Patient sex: M
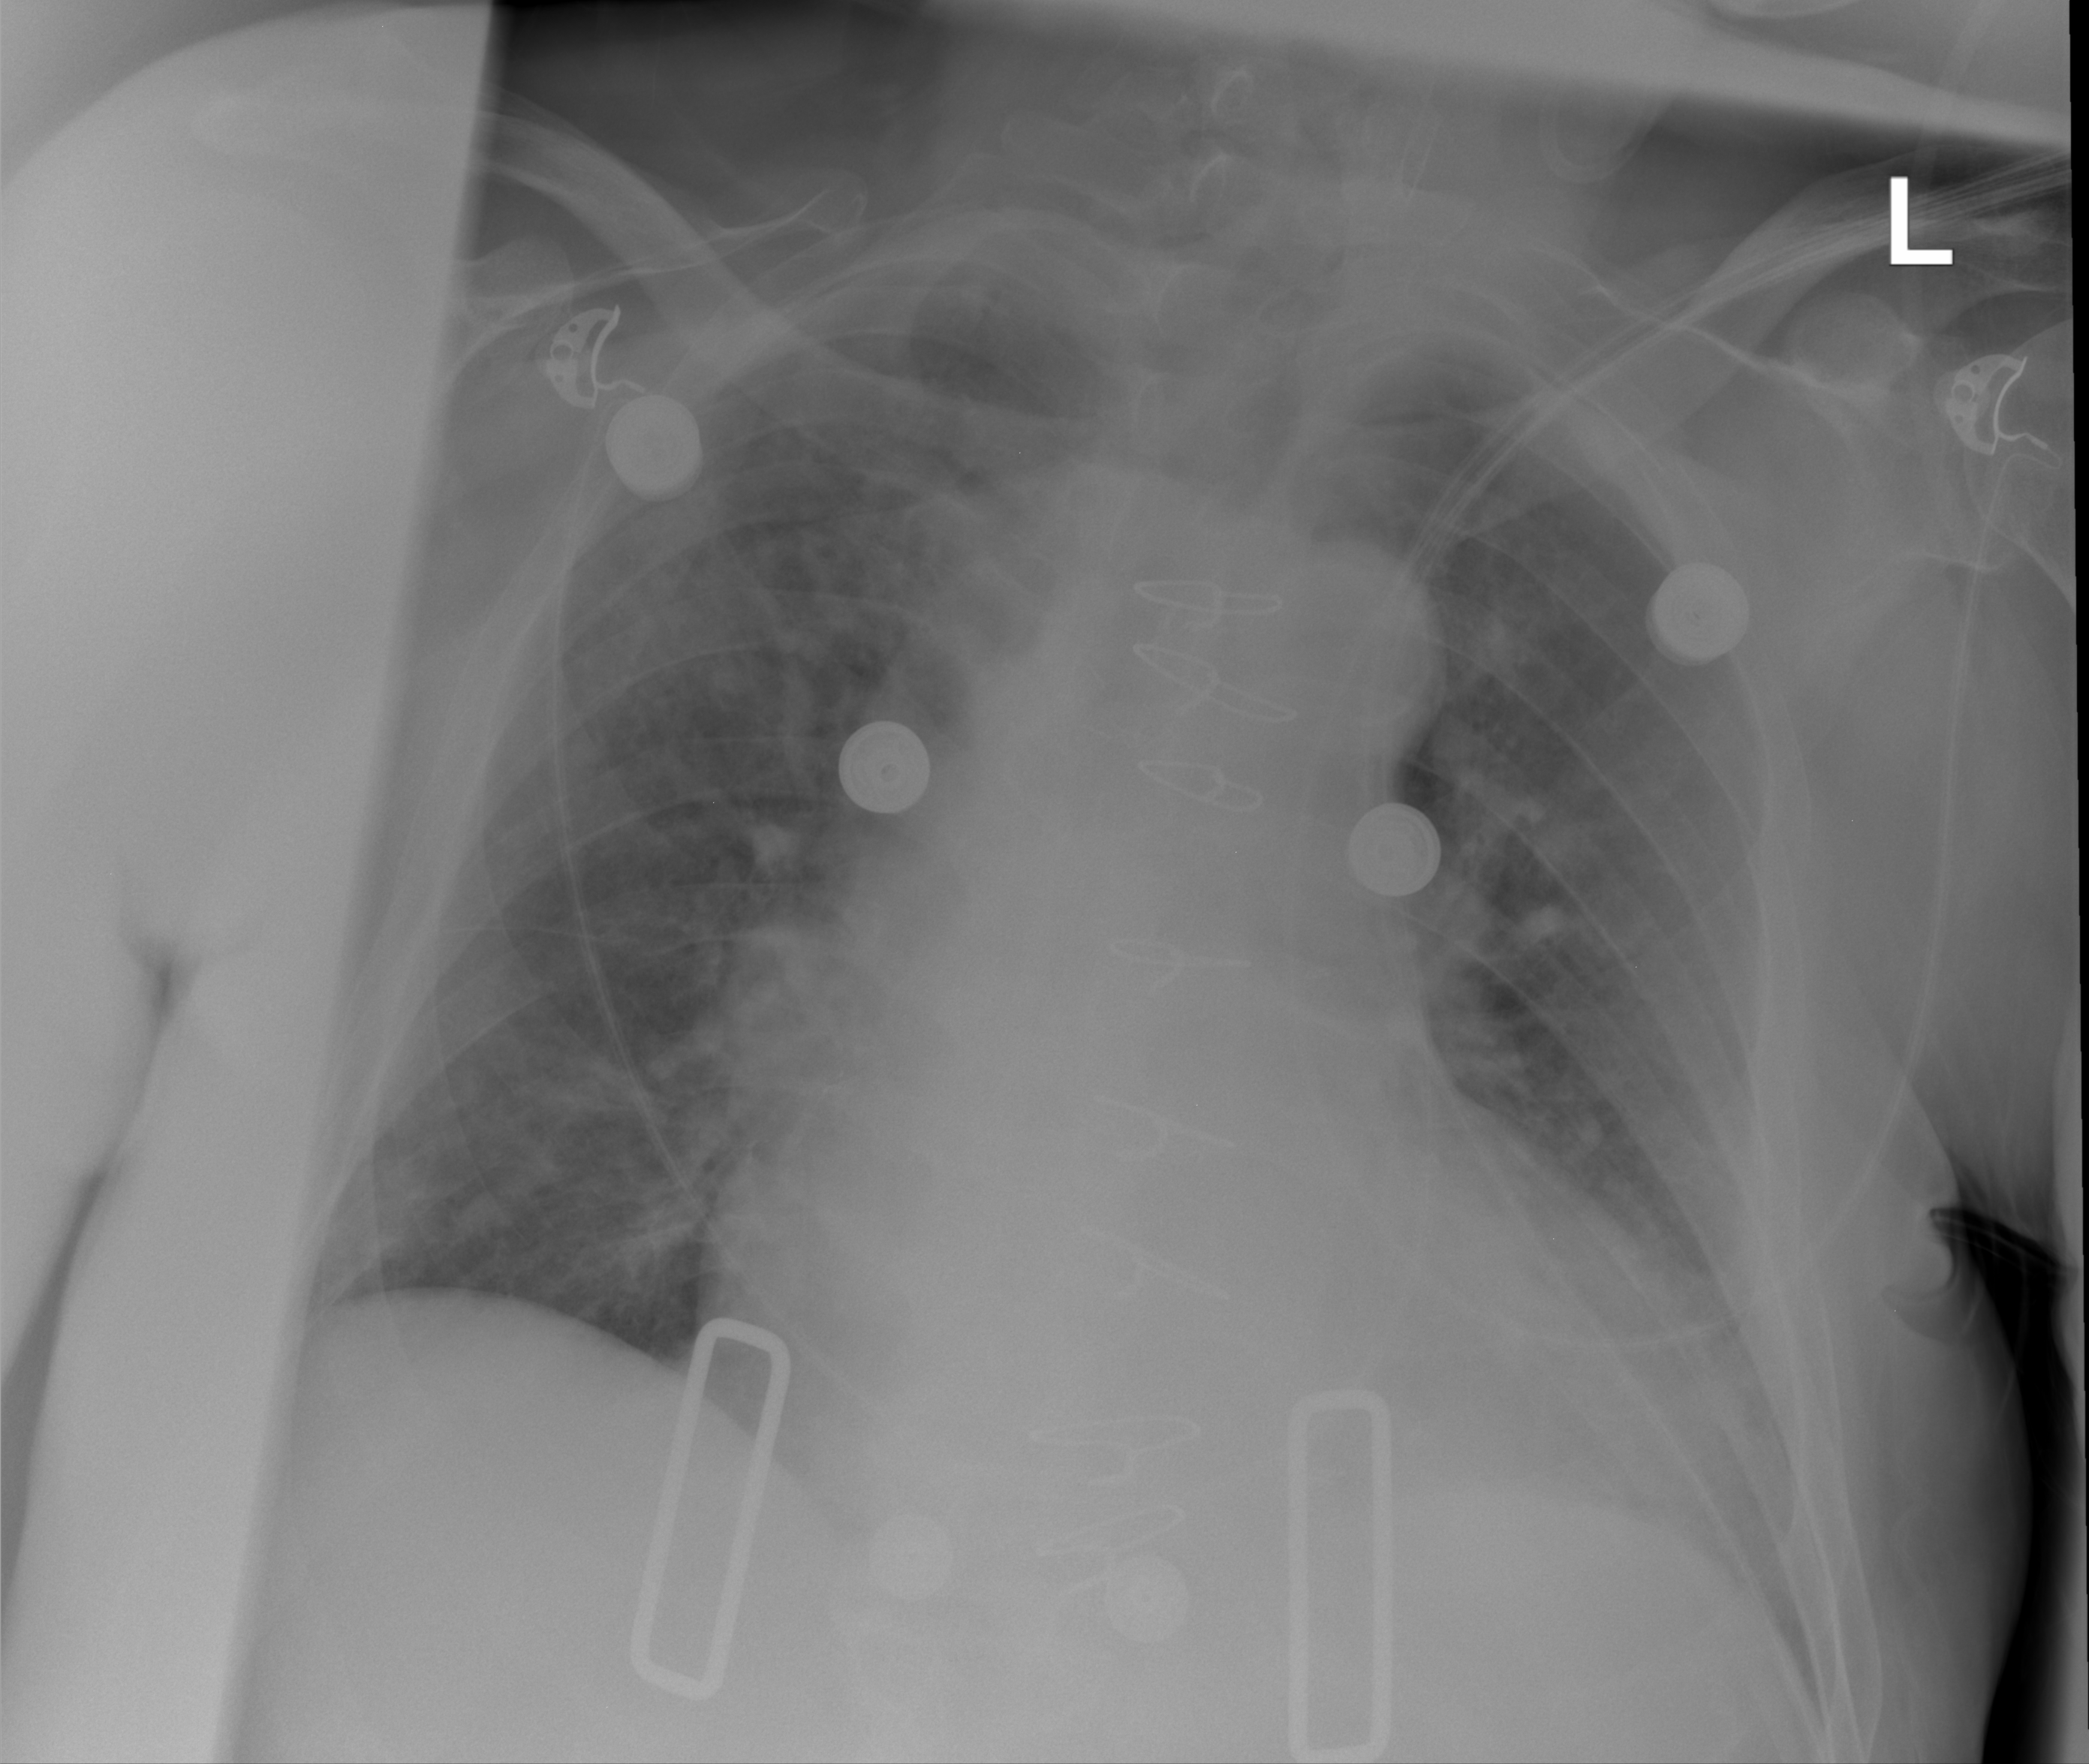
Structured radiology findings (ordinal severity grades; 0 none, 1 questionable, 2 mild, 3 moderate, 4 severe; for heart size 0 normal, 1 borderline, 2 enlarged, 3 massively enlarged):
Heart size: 2
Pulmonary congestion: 2
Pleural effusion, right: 0
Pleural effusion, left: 0
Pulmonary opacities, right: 2
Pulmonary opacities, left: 0
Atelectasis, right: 0
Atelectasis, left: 0